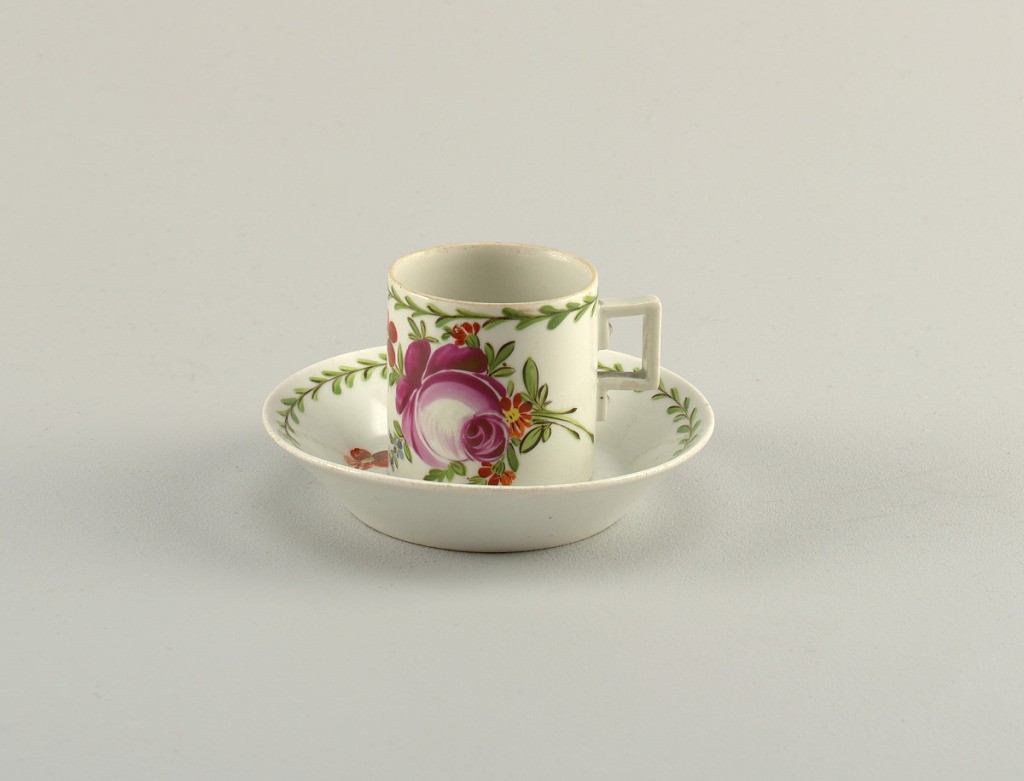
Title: Cup and Saucer
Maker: Wallendorf Porcelain Manufactory, German, established 1764
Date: ca. 1800
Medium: hard paste porcelain, vitreous enamel
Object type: cup and saucer
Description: Cylindrical cup; rectangular strap handle, with simulated screw heads. Saucer flat with flaring sides.